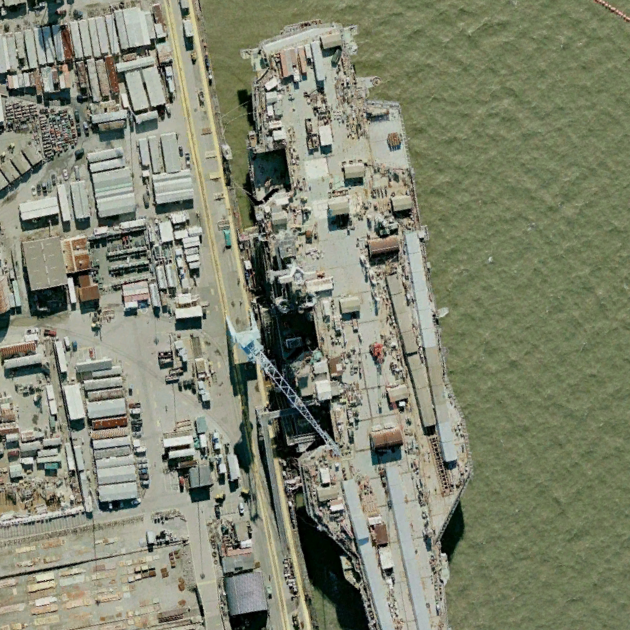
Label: aircraft_carrier